Question: I'm trying to use the 'NSPredicate' to only get specific objects. The problem is that all the objects are fetched and it should only be specific objects where the condition is correct.
'''
- (void)fetchDevices {
// Fetch the devices from persistent data store
NSManagedObjectContext *managedObjectContext = [self managedObjectContext];
NSFetchRequest *fetchRequest = [[NSFetchRequest alloc] initWithEntityName:@"Songs"];
NSEntityDescription *entity = [NSEntityDescription entityForName:@"Songs" inManagedObjectContext:managedObjectContext];
[fetchRequest setEntity:entity];
// retrive the objects with a given value for a certain property
NSPredicate *predicate = [NSPredicate predicateWithFormat: @"selectedRow == %@" , selectedRowNumber];
devices = [[managedObjectContext executeFetchRequest:fetchRequest error:nil] mutableCopy];
[fetchRequest setPredicate:predicate];
}
'''
The 'selectedRowNumber' is an 'int' declared in the '.h' file.
A look on my Songs entity:

PS. Please comment below if more information is required and i'll provide it.
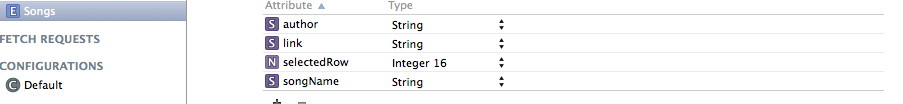
Answer: You have to assign the predicate executing the fetch request.
Also, if 'selectedRowNumber' is an 'int' then you have to use the '%d' format
instead of '%@'.
'''
NSPredicate *predicate = [NSPredicate predicateWithFormat: @"selectedRow == %d" , selectedRowNumber];
[fetchRequest setPredicate:predicate];
devices = [[managedObjectContext executeFetchRequest:fetchRequest error:nil] mutableCopy];
'''